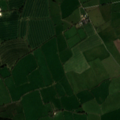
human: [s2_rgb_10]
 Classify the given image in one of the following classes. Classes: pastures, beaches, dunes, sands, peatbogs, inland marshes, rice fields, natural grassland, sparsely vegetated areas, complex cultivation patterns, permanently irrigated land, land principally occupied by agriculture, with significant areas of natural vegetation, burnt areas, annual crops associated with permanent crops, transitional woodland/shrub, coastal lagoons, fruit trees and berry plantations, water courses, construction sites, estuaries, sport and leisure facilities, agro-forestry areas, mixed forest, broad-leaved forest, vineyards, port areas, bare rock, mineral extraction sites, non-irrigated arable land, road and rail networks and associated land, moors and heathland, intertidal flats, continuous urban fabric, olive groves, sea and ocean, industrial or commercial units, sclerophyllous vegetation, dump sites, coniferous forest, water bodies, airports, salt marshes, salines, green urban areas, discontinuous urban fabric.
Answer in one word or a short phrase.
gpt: non-irrigated arable land, pastures, coniferous forest